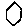
Label: hexagon